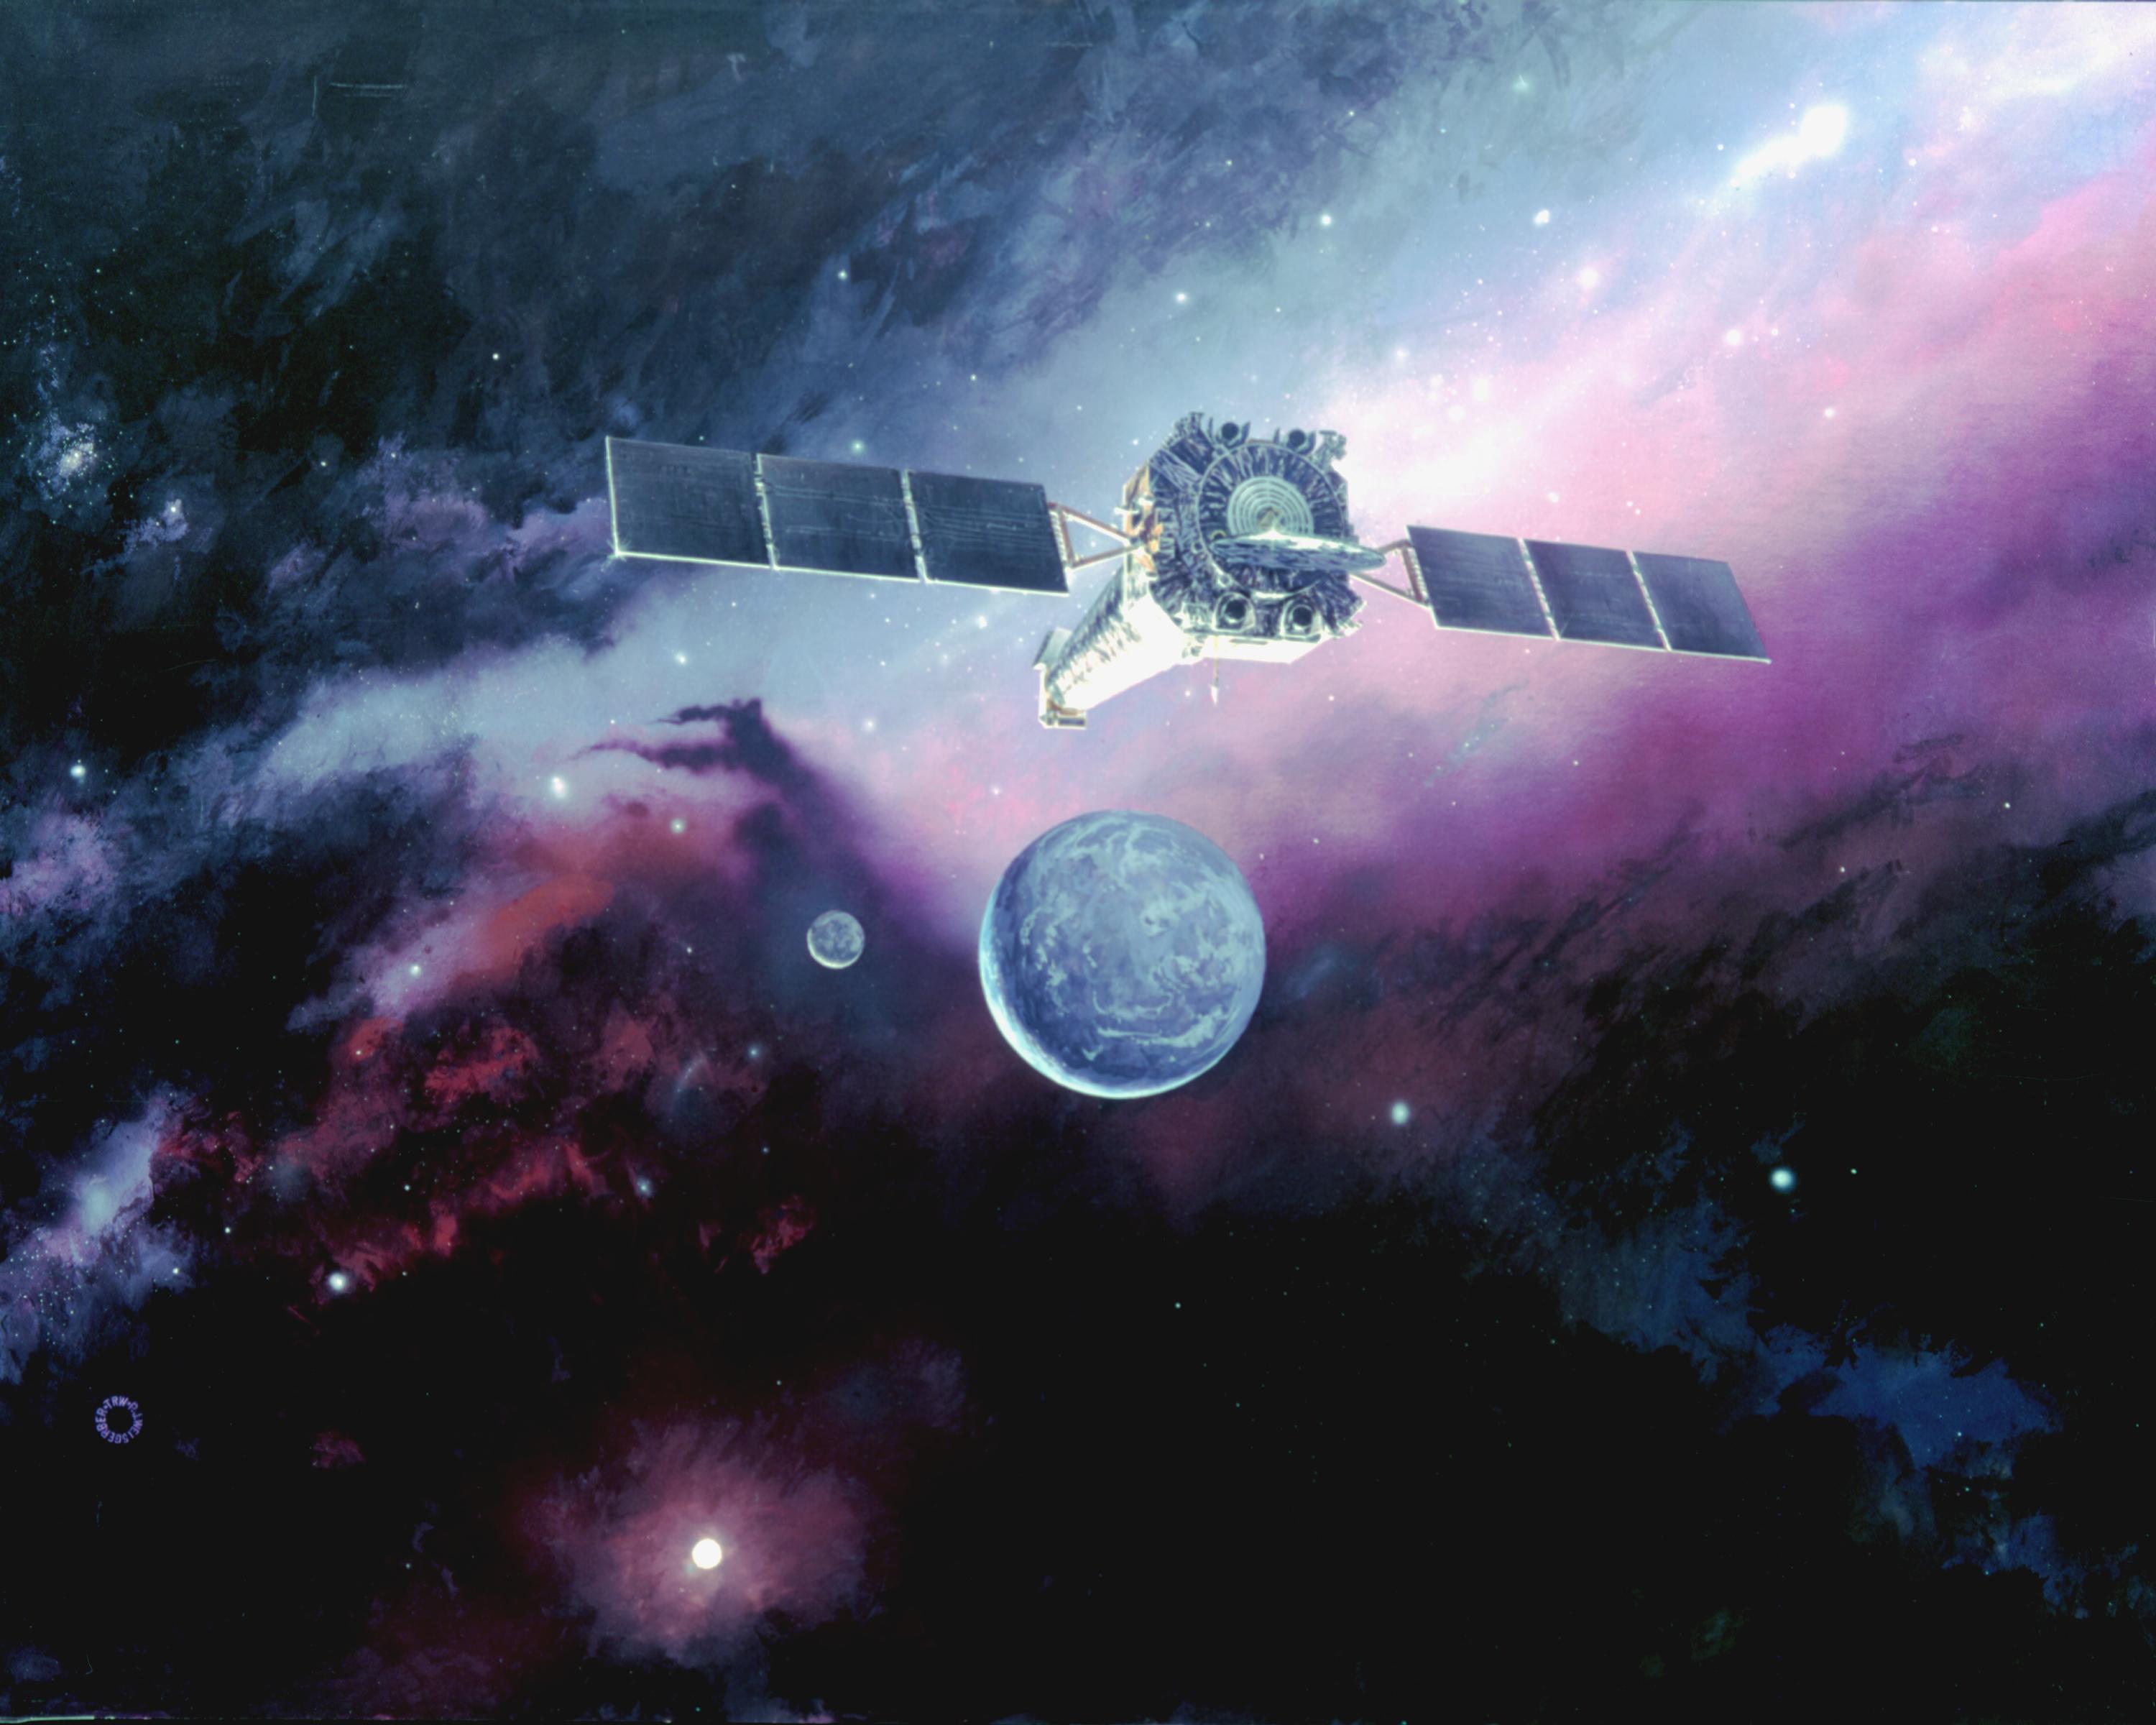
Chandra Spacecraft in Orbit Artist Concept Chandra X-ray Observatory, artist concept